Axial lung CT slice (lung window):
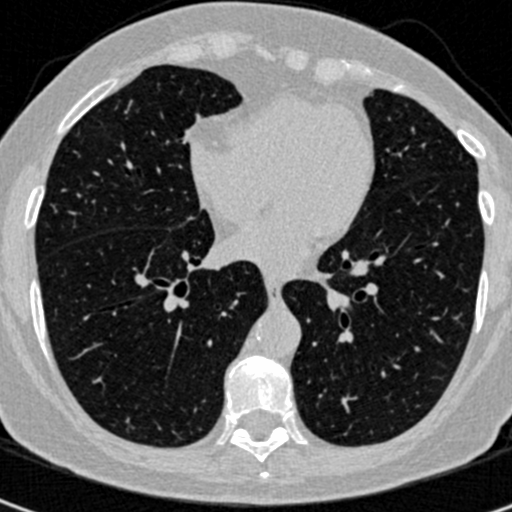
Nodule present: no